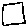
Label: square